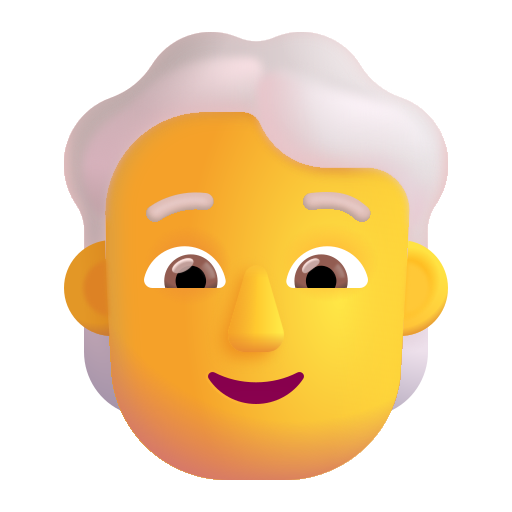
person white hair color default